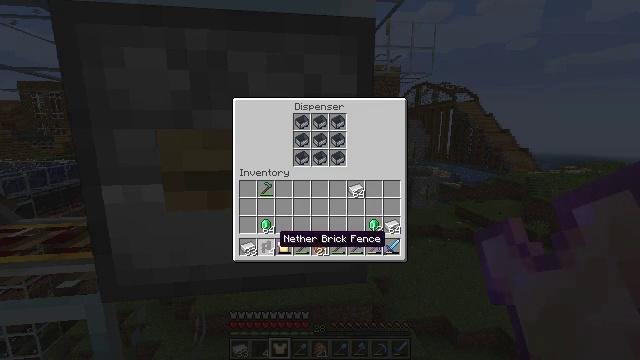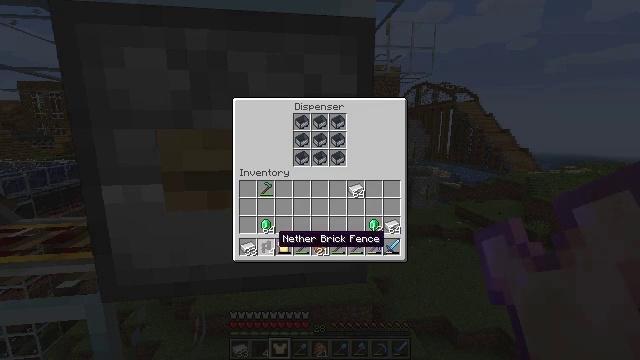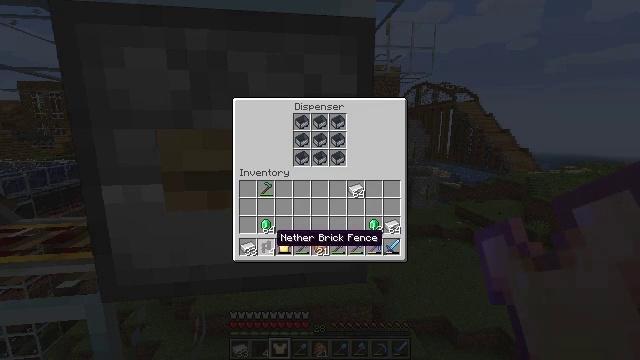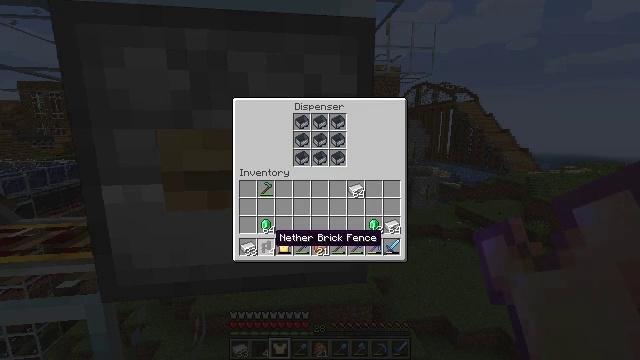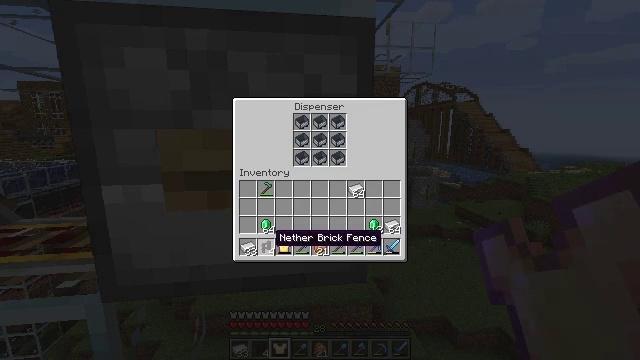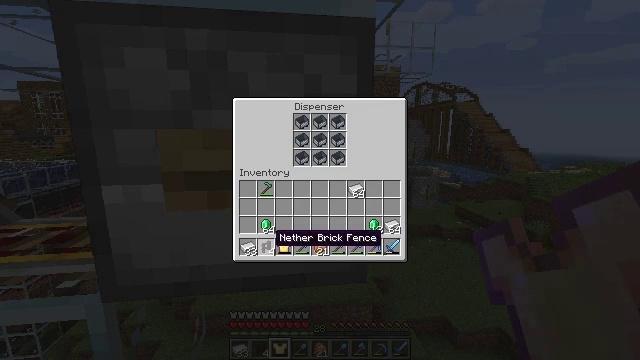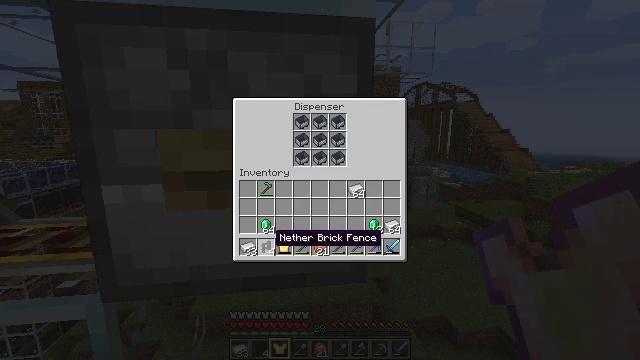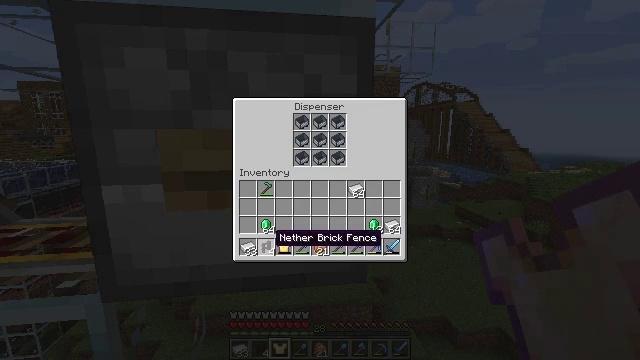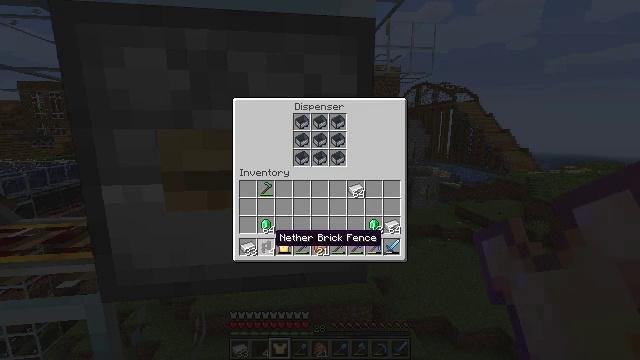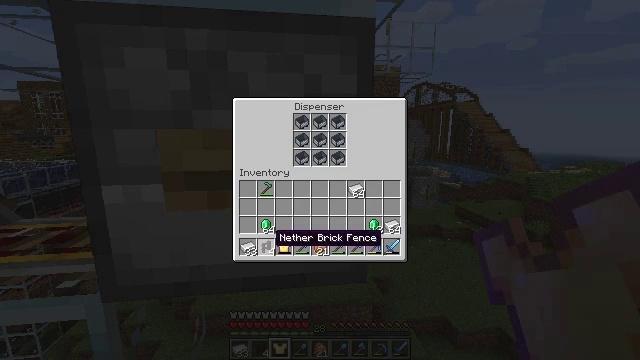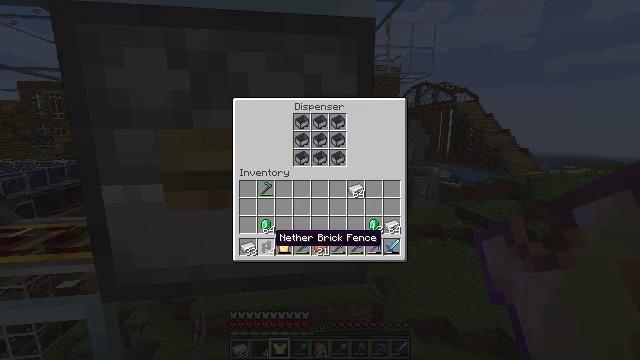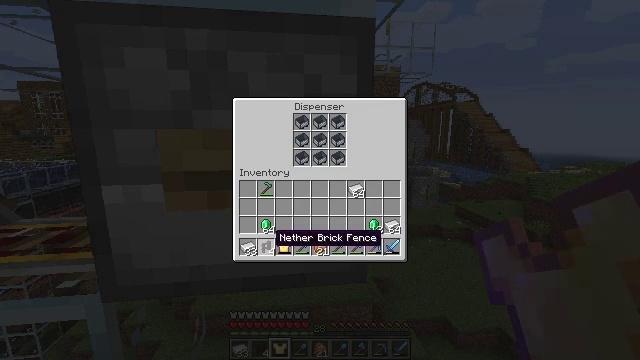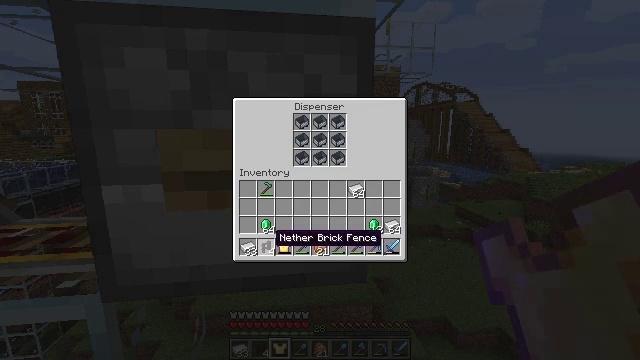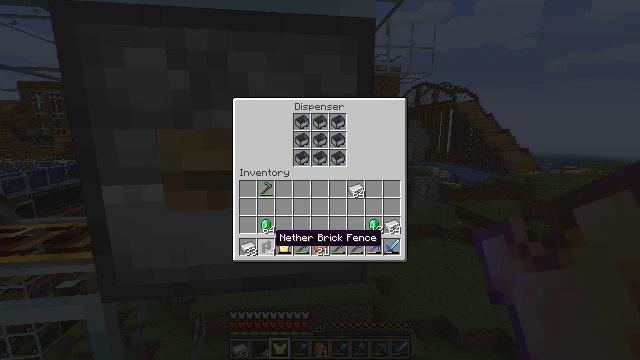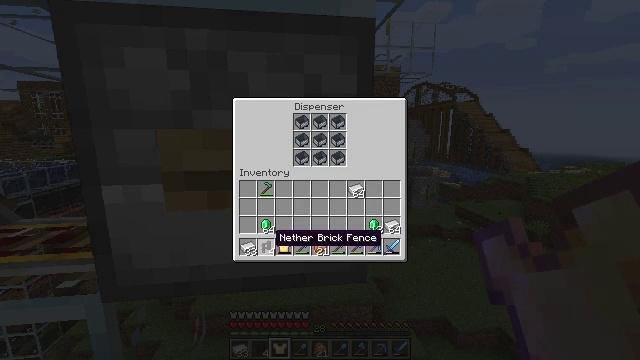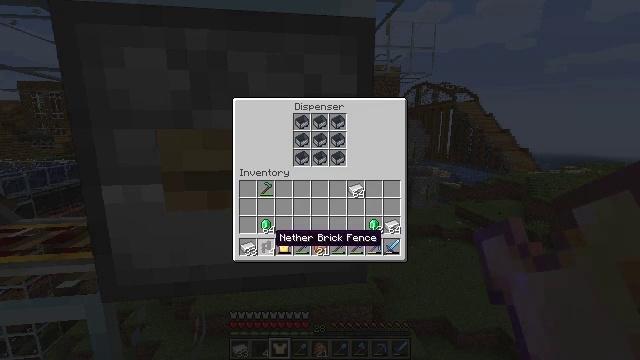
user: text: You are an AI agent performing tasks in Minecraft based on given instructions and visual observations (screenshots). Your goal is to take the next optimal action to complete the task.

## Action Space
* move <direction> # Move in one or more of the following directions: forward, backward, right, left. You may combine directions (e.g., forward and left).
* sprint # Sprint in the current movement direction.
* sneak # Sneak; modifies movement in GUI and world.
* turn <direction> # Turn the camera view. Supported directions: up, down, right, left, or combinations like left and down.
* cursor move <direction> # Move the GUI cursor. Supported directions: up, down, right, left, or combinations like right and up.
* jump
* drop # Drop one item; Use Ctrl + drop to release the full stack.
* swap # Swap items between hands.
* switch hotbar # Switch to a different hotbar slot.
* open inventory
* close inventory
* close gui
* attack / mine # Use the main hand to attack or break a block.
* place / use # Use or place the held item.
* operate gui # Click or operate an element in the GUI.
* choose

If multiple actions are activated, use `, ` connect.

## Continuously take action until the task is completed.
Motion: motion action
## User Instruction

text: Drop a nether brick fence.
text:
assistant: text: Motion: no_op
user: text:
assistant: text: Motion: no_op
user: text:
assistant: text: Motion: no_op
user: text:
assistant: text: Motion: no_op
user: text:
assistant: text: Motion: no_op
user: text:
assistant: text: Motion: no_op
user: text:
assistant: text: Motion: no_op
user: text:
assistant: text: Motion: no_op
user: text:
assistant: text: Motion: no_op
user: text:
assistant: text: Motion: no_op
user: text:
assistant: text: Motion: no_op
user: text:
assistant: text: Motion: no_op
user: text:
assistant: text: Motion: no_op
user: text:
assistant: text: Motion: no_op
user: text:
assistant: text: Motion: no_op
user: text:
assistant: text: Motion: operate gui
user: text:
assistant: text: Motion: operate gui
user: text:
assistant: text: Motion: cursor move right and up, operate gui
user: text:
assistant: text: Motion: cursor move right and up
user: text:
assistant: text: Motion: cursor move right and up
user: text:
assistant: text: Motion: no_op
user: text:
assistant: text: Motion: operate gui
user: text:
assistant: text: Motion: operate gui
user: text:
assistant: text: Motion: operate gui
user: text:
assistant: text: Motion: operate gui
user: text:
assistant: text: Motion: no_op
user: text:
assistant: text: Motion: no_op
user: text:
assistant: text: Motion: no_op
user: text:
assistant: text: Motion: no_op
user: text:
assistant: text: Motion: no_op